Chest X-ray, AP view. Patient: 19 years old, sex M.
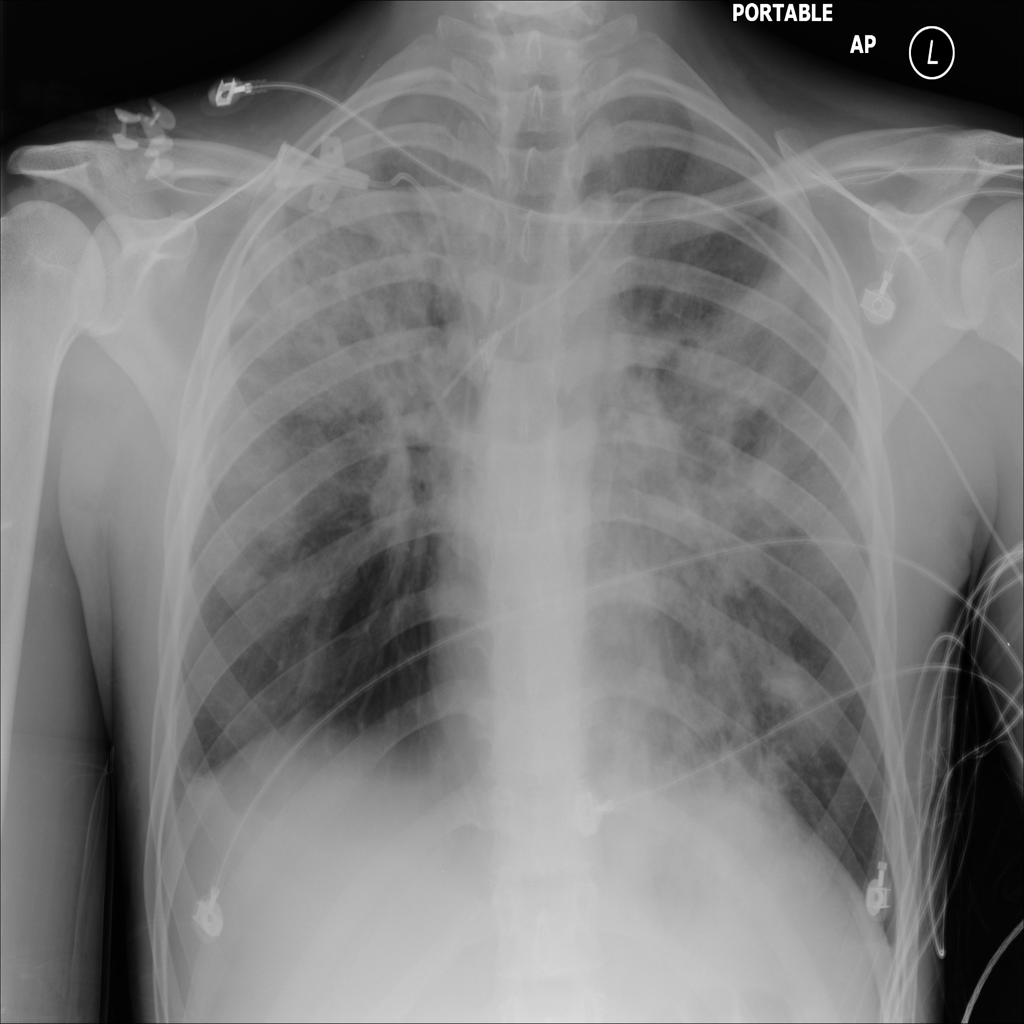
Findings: Infiltration